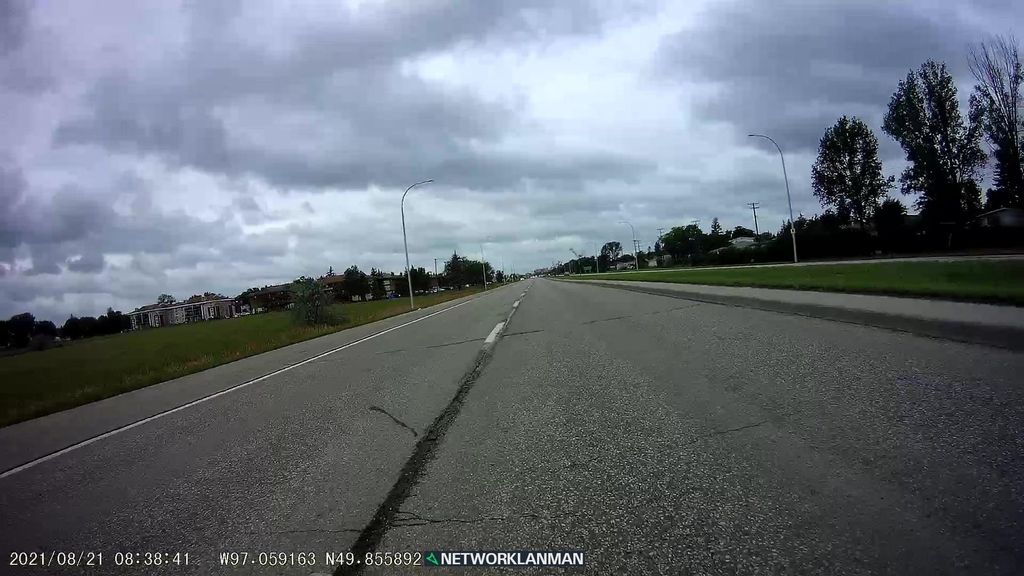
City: winnipeg